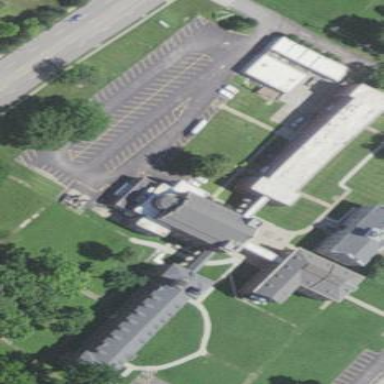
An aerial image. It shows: College building with flat roof.